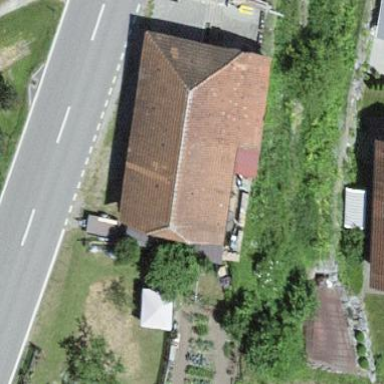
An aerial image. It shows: Farm building.